Interaction volume radius: 10 \u00c5
Interaction volume height: 10 \u00c5
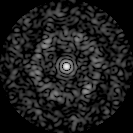
Disorder parameter: 0.7675